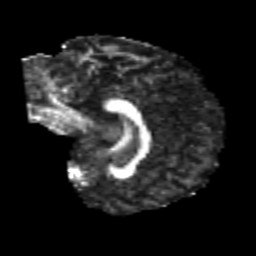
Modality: FA
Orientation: sagittal
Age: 23
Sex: male
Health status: healthy